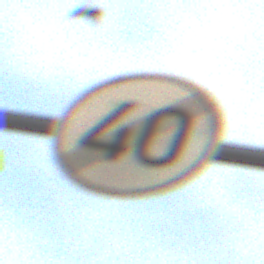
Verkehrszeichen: EndeGeschwindigkeit40
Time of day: SunriseSunset
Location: Outdoor (Suburban)
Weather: PartlyCloudy
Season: NotSpecified
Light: Natural